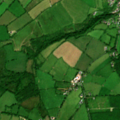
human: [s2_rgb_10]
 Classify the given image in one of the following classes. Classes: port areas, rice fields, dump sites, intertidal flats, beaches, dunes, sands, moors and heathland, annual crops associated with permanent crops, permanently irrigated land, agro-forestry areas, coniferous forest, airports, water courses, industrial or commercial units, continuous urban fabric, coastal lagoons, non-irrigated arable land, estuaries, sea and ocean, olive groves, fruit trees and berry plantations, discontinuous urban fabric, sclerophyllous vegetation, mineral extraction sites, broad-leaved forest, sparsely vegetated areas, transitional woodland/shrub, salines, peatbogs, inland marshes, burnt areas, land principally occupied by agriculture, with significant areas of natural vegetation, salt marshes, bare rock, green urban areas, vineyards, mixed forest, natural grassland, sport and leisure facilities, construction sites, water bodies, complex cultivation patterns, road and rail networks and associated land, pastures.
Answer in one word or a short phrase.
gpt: pastures, mixed forest